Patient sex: M
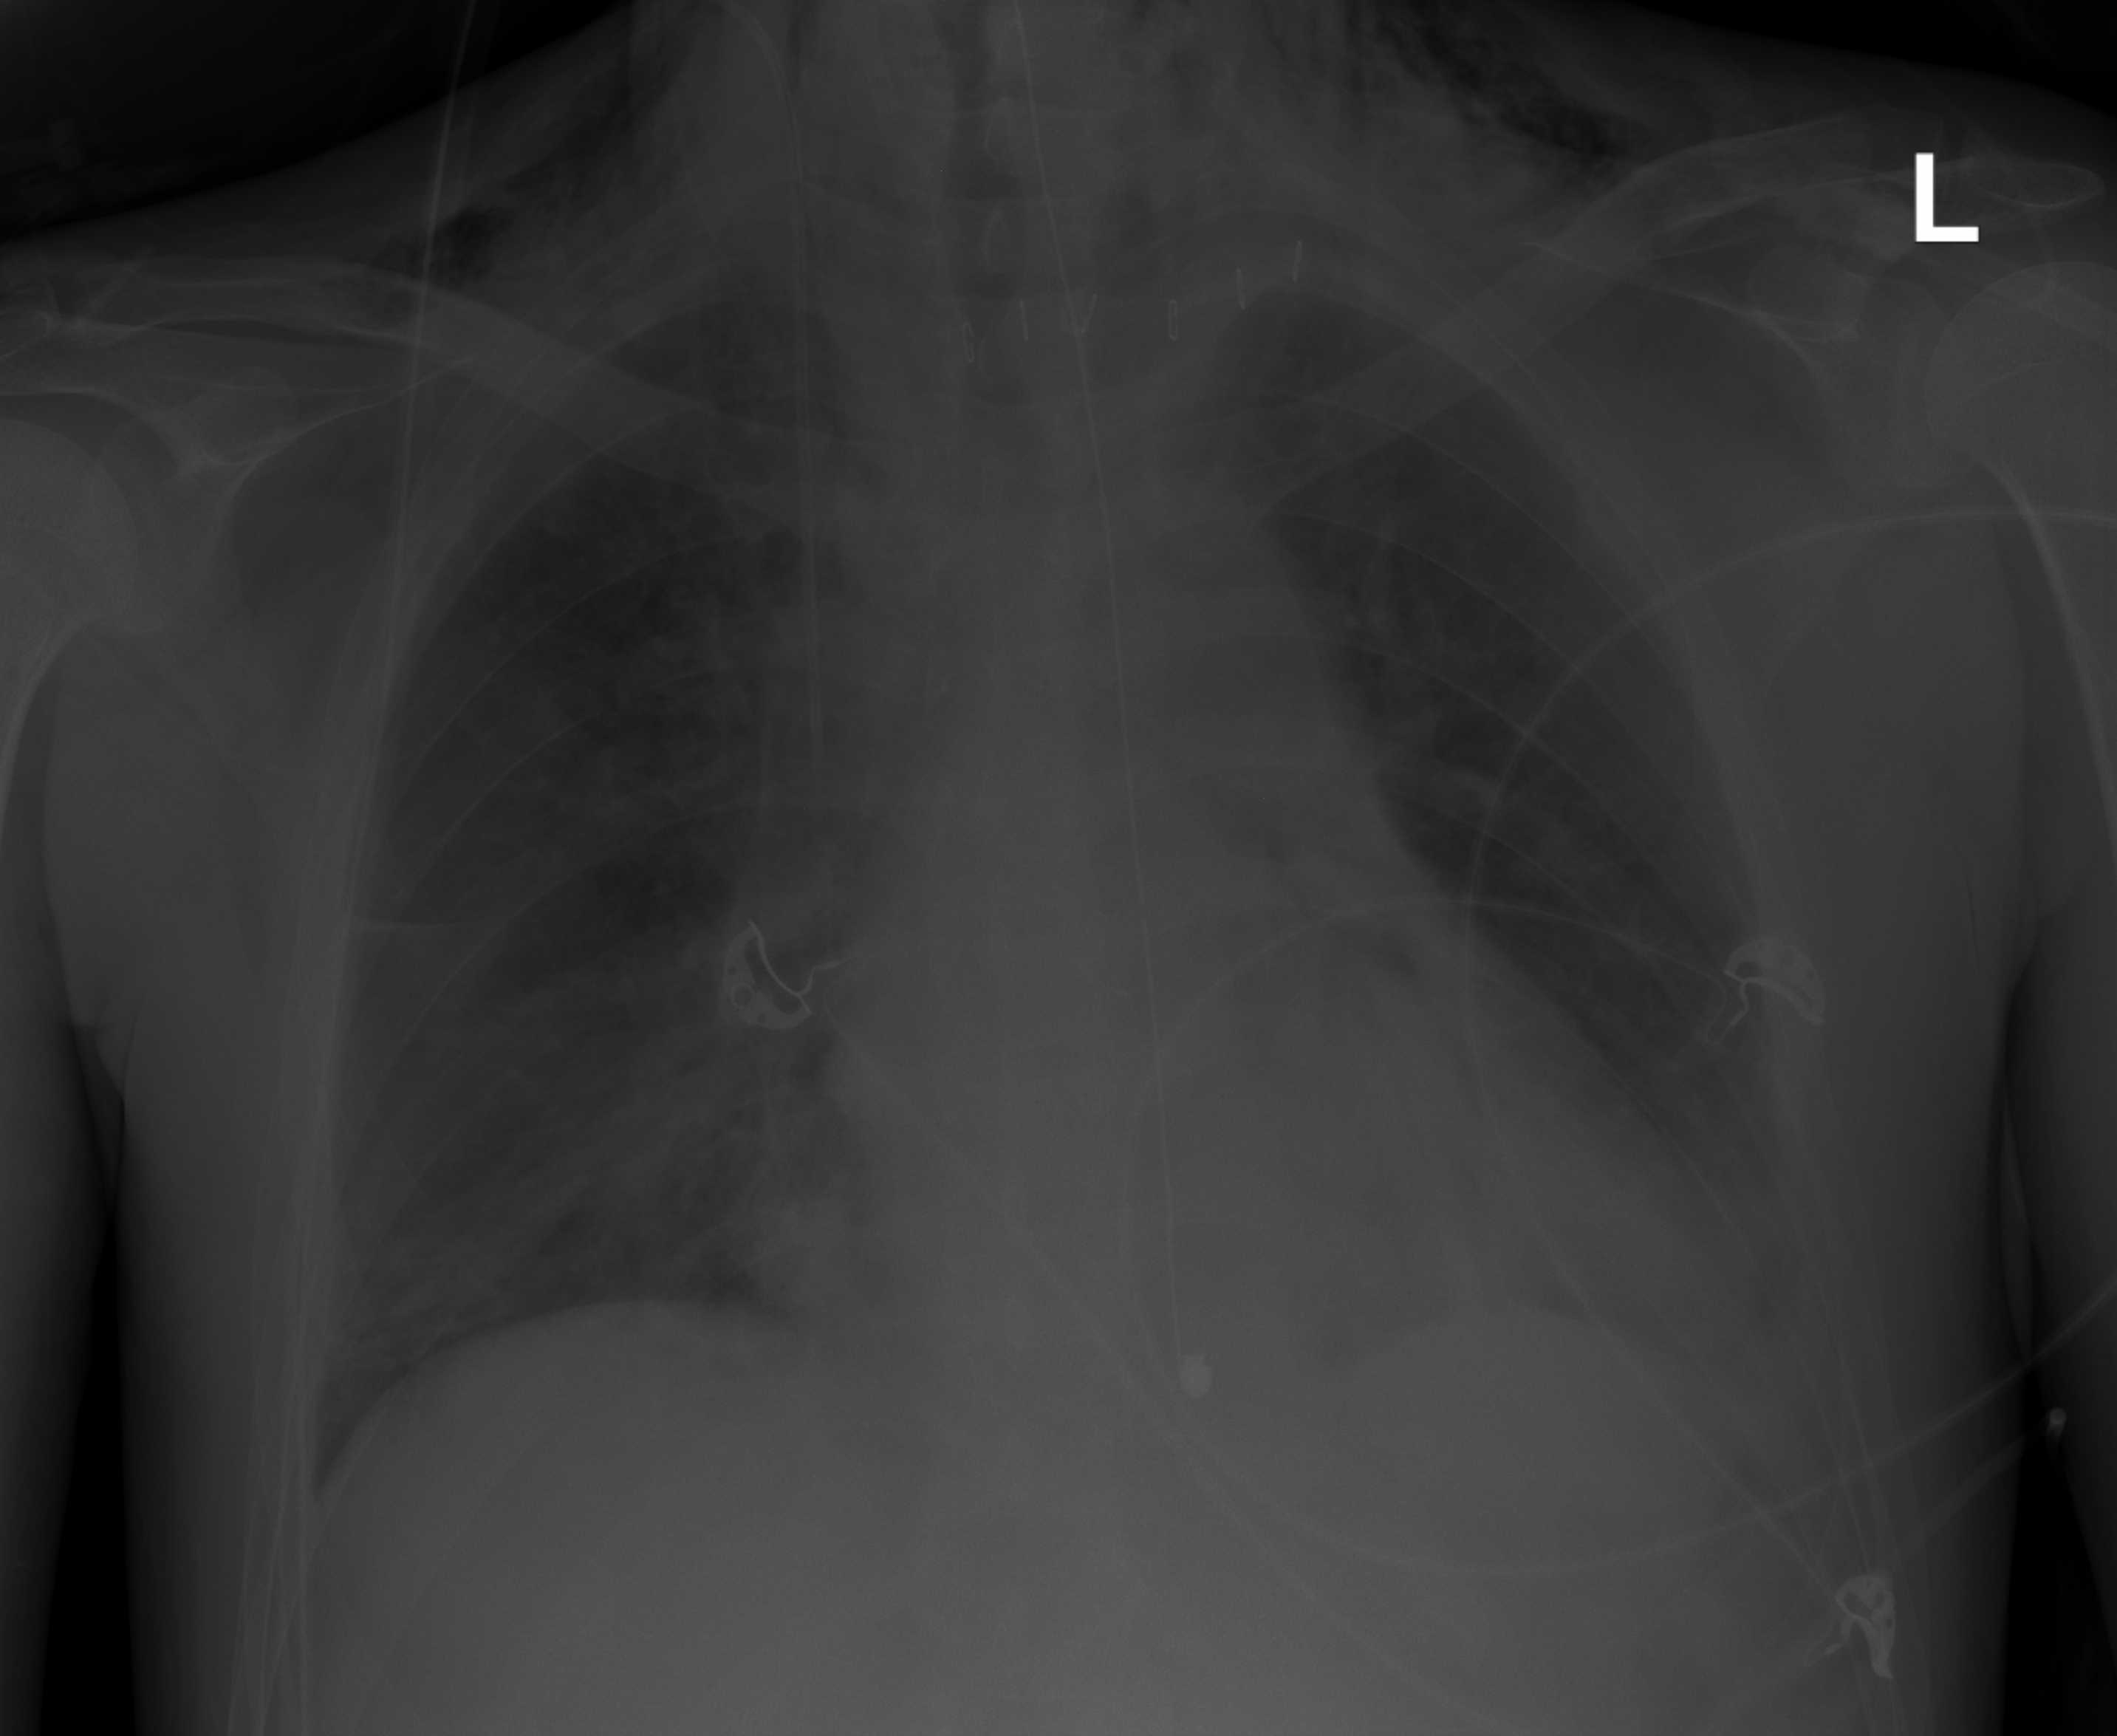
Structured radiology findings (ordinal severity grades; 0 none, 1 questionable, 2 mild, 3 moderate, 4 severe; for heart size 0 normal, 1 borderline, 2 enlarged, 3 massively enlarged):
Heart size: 1
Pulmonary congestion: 0
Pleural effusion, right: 0
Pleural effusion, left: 2
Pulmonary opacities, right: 2
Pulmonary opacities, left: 2
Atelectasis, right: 0
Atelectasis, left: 0